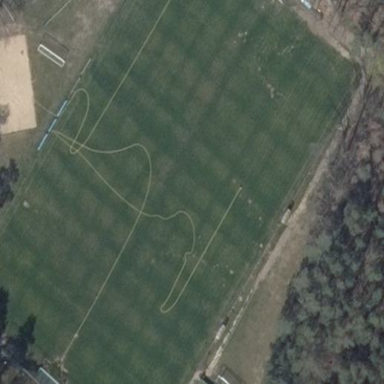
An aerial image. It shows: Soccer pitch for leisureland activities.